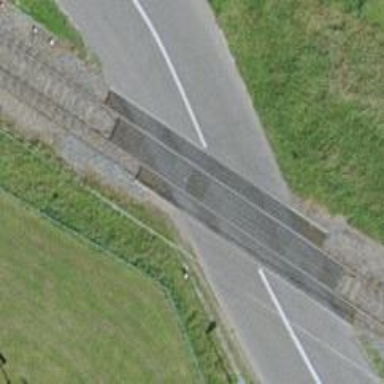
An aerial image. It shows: Level crossing with full barriers and lights.